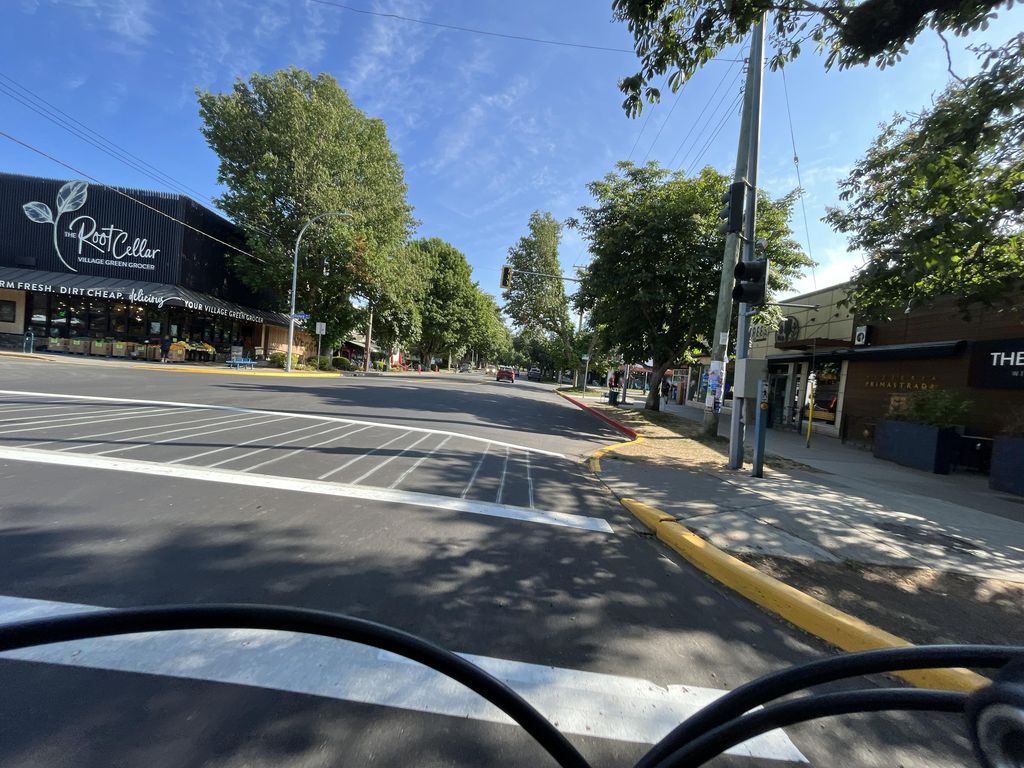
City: victoria